Question: In libgdx, how to create dynamic texture? e.g: create hill or mountain?like the <URL>
Thank you for your answer, i am waitting for your reply.

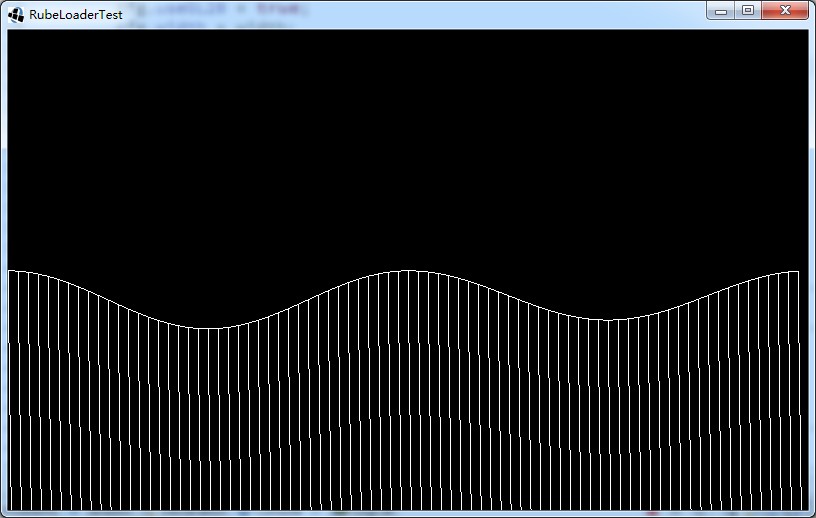
Answer: '''
Example
=======
package com.badlogic.gdx.tests.bullet;
/**
Question: In libgdx, how to create dynamic texture?
Answer : Use a private render function to draw in a private frame buffer
convert the frame bufder to Pixmap, create Texture.
Author : Jon Goodwin
**/
import com.badlogic.gdx.graphics.Texture;
import com.badlogic.gdx.graphics.Pixmap;
...//(ctrl-shift-o) to auto-load imports in Eclipse
public class BaseBulletTest extends BulletTest
{
//class variables
=================
public Texture texture = null;//create this
public Array<Disposable> disposables = new Array<Disposable>();
public Pixmap pm = null;
//---------------------------
@Override
public void create ()
{
init();
}
//---------------------------
public static void init ()
{
if(texture == null) texture(Color.BLUE, Color.WHITE);
TextureAttribute ta_tex = TextureAttribute.createDiffuse(texture);
final Material material_box = new Material(ta_tex, ColorAttribute.createSpecular(1, 1, 1, 1),
FloatAttribute.createShininess(8f));
final long attributes1 = Usage.Position | Usage.Normal | Usage.TextureCoordinates;
final Model boxModel = modelBuilder.createBox(1f, 1f, 1f, material_box, attributes1);
...
}
//---------------------------
public Texture texture(Color fg_color, Color bg_color)
{
Pixmap pm = render( fg_color, bg_color );
texture = new Texture(pm);//***here's your new dynamic texture***
disposables.add(texture);//store the texture
}
//---------------------------
public Pixmap render(Color fg_color, Color bg_color)
{
int width = Gdx.graphics.getWidth();
int height = Gdx.graphics.getHeight();
SpriteBatch spriteBatch = new SpriteBatch();
m_fbo = new FrameBuffer(Format.RGB565, (int)(width * m_fboScaler), (int)(height * m_fboScaler), false);
m_fbo.begin();
Gdx.gl.glClearColor(bg_color.r, bg_color.g, bg_color.b, bg_color.a);
Gdx.gl.glClear(GL20.GL_COLOR_BUFFER_BIT);
Matrix4 normalProjection = new Matrix4().setToOrtho2D(0, 0, Gdx.graphics.getWidth(), Gdx.graphics.getHeight());
spriteBatch.setProjectionMatrix(normalProjection);
spriteBatch.begin();
spriteBatch.setColor(fg_color);
//do some drawing ***here's where you draw your dynamic texture***
...
spriteBatch.end();//finish write to buffer
pm = ScreenUtils.getFrameBufferPixmap(0, 0, (int) width, (int) height);//write frame buffer to Pixmap
m_fbo.end();
// pm.dispose();
// flipped.dispose();
// tx.dispose();
m_fbo.dispose();
m_fbo = null;
spriteBatch.dispose();
// return texture;
return pm;
}
//---------------------------
}//class BaseBulletTest
//---------------------------
'''